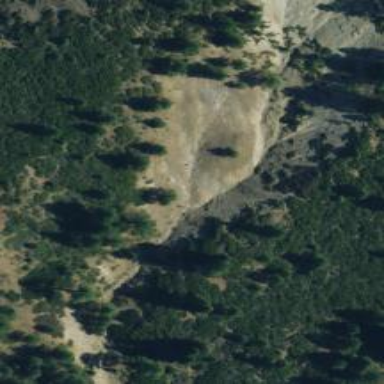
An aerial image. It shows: Scree landscape.